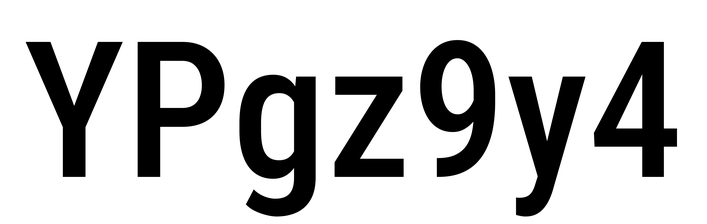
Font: Roboto_Condensed_Medium